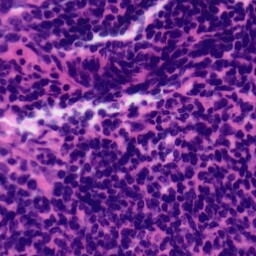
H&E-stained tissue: Tonsil